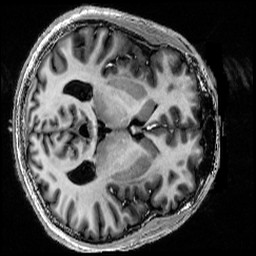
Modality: T1w
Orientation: axial
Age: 23
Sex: male